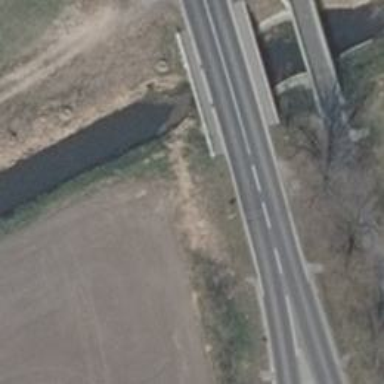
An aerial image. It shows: Asphalt road on secondary bridge.